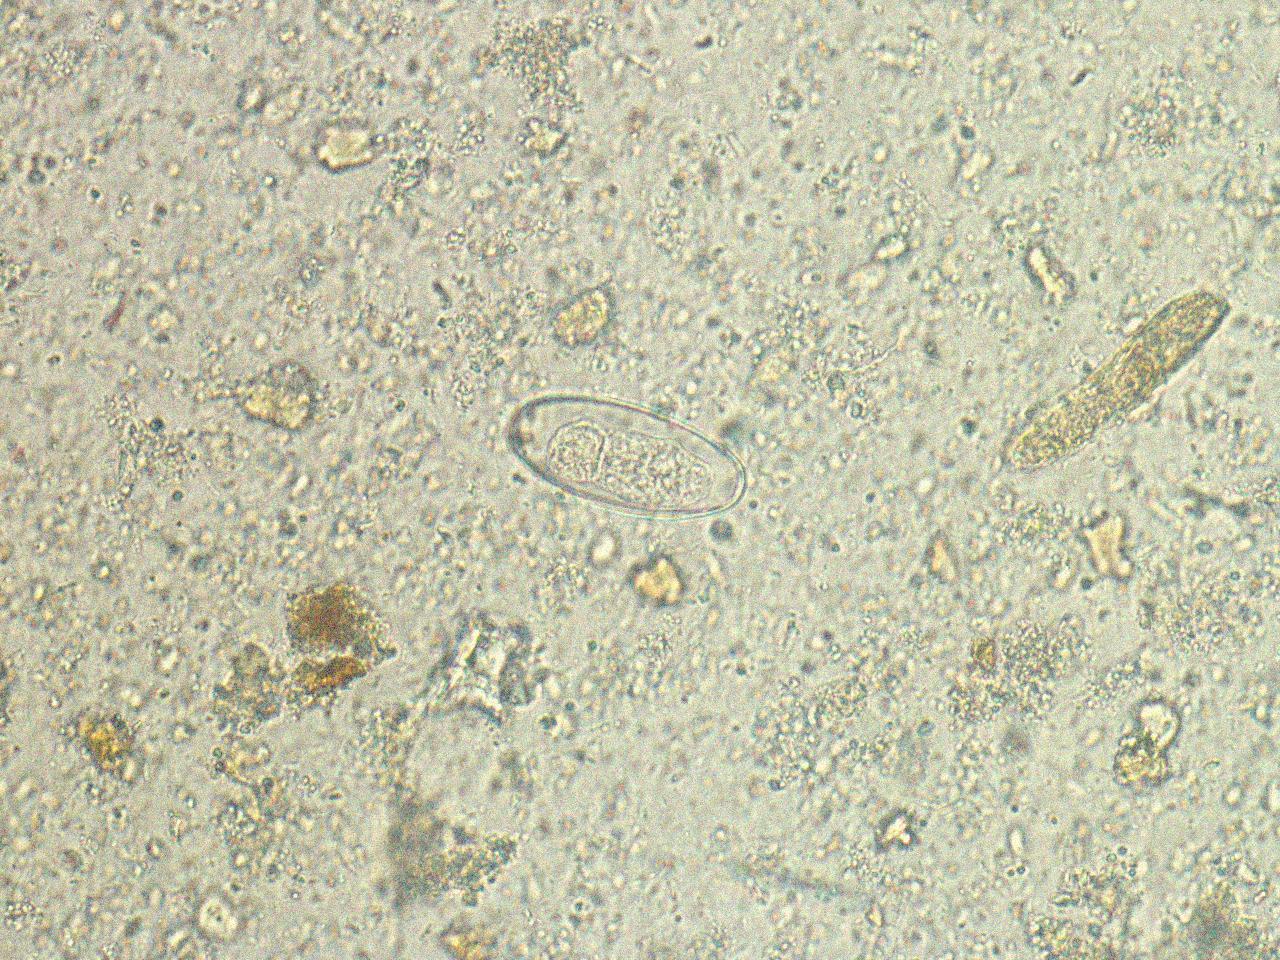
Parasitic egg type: Enterobius vermicularis